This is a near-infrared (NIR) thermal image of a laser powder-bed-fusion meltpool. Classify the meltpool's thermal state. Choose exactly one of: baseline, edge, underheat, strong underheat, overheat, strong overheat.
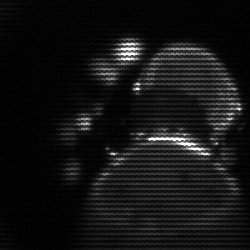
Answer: edge